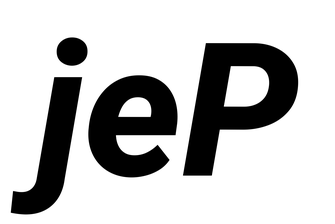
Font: Roboto-Italic_ExtraBold_Italic